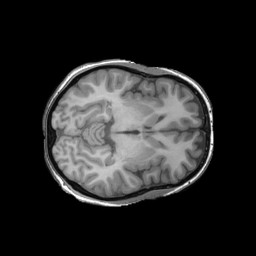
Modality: T1w
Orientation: axial
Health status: ill
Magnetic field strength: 3 T